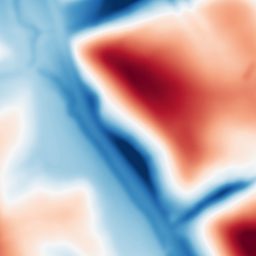
Category: multiscale
Decomposition family: dog
Decomposition parameters: sigma_low: 3
sigma_high: 50
Upsampling method: bilinear
Upsampling parameters: scale: 4
Upsampling scale: 4